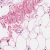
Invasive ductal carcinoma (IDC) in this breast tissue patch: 0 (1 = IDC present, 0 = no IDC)